Field crop: maize
Growth stage: 2
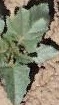
Species: datura